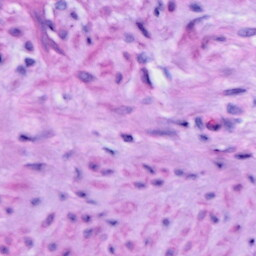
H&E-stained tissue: Cervix